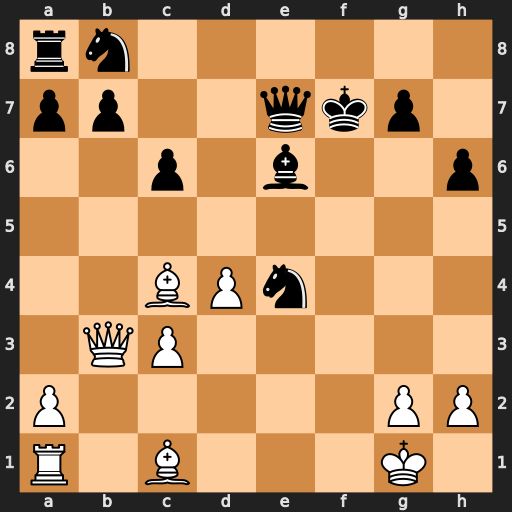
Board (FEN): rn6/pp2qkp1/2p1b2p/8/2BPn3/1QP5/P5PP/R1B3K1
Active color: w
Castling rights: -
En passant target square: -
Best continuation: Bxe6+ Qxe6 Qxb7+ Kg6 Qxa8